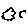
Label: cloud